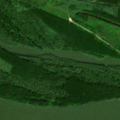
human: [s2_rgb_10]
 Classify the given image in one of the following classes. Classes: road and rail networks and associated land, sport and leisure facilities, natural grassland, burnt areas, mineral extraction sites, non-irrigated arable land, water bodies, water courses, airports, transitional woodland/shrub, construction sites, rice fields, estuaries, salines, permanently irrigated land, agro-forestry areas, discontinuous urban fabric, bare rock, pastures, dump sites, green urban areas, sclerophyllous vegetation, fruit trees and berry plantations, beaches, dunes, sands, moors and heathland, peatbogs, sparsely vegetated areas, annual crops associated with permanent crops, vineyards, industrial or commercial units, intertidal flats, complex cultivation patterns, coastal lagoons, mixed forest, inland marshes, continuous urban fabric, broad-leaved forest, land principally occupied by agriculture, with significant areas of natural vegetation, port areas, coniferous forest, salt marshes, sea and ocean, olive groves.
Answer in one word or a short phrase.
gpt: inland marshes, water courses